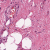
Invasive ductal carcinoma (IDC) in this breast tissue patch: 0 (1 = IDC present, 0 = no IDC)